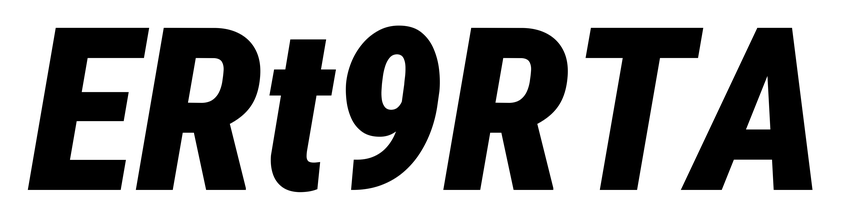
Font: Roboto-Italic_Condensed_Black_Italic